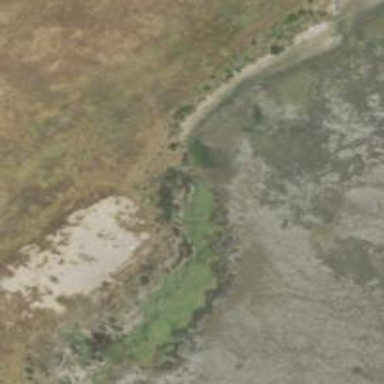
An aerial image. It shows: Tidal saltmarsh wetland area.